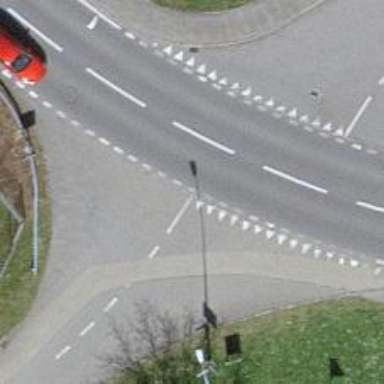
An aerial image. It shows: Road with "give way" sign.